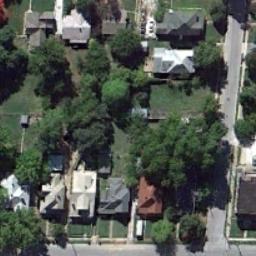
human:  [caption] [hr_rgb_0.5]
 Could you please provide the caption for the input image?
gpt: Many trees are in medium residential area .

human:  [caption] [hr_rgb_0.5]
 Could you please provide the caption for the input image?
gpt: The medium residential is on the grass next to some trees and road .

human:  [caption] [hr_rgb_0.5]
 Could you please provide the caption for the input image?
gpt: There are many big trees in the medium-sized residential area .

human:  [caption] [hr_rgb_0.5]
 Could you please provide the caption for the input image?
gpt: The medium residential area has some neatly arranged houses on the grass and some trees are among these houses .

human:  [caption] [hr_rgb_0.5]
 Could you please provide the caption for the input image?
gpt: There are some green trees and buildings on the medium residential area .